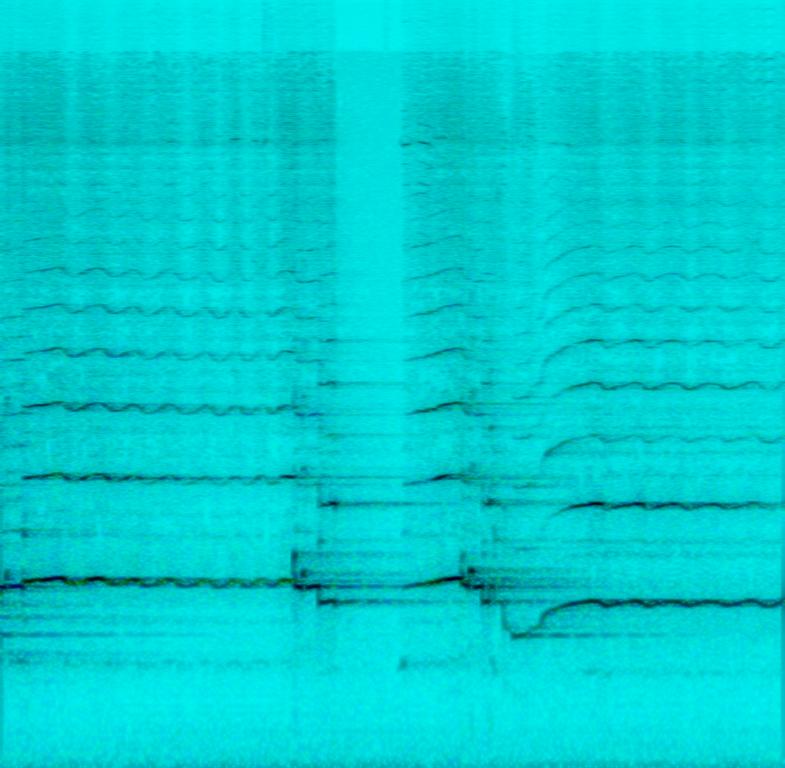
This instrumental song features a flute playing a high pitched melody. The melody starts off with one high pitched staccato note. After a brief pause, the flute plays two ascending notes in which the second note is sustained. Then a third higher note is played followed by a descending run of four more notes and ending on one higher note. There are no other instruments in this song. There is no percussion in this song. This song has a relaxing mood. This song can be played at a meditation center.